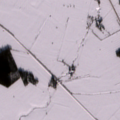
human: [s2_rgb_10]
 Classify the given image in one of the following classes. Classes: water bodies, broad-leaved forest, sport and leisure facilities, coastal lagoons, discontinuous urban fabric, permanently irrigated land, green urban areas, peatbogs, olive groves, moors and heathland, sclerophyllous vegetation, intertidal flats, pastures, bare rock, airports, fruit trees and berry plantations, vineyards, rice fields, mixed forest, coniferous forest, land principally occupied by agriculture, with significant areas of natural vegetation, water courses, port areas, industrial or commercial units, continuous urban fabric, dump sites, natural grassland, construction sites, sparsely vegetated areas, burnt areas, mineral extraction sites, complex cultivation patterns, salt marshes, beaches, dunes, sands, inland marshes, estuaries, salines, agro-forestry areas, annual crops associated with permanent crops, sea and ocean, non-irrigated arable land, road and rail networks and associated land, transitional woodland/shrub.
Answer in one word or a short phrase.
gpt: non-irrigated arable land